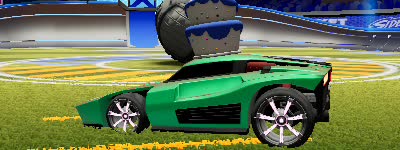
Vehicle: breakout